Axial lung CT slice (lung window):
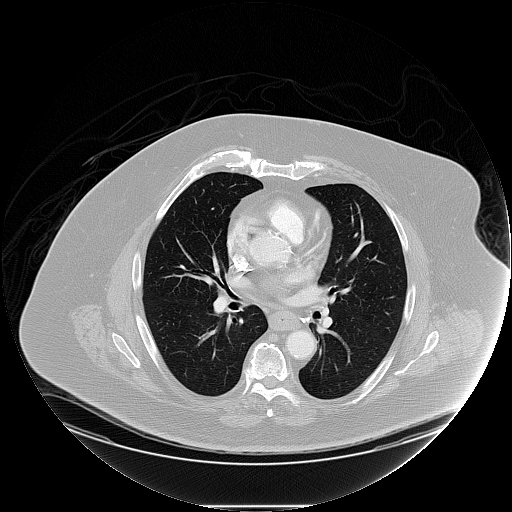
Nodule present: no